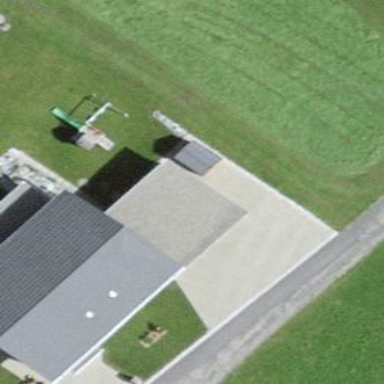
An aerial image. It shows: Garage.